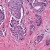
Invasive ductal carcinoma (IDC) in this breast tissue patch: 0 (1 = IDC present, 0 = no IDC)